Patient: sex M, age 42
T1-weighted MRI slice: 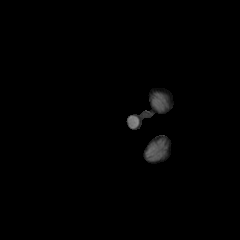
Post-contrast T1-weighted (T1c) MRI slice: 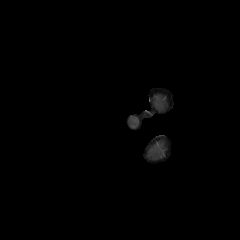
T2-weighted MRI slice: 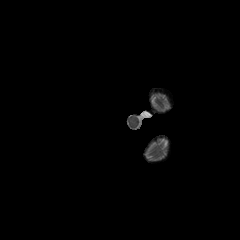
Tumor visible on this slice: no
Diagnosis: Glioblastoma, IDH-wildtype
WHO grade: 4